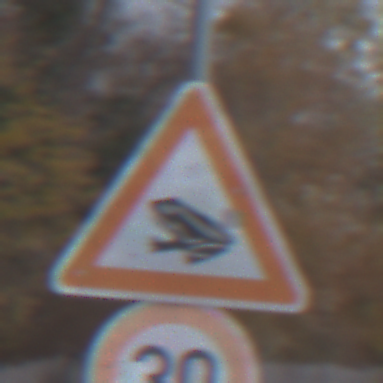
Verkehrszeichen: AmphibienwanderungRechts
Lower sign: Geschwindigkeit30
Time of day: MorningAfternoon
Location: Outdoor (Nature)
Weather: Overcast
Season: NotSpecified
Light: Natural